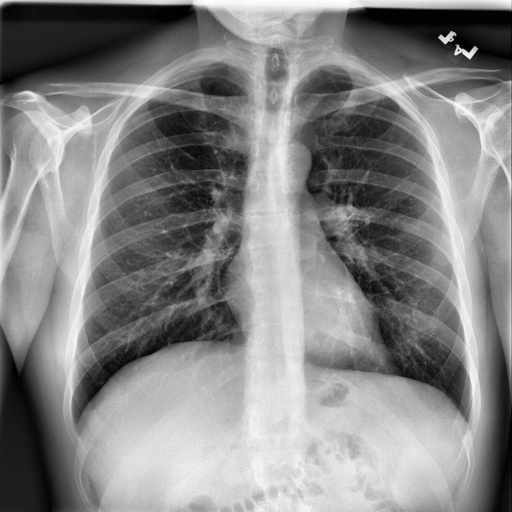
Finding: NORMAL